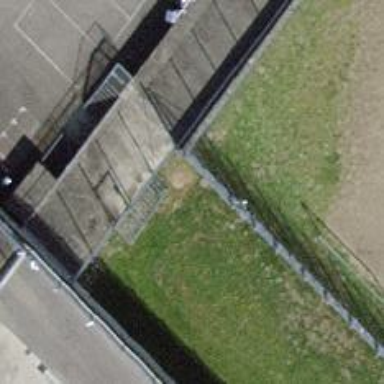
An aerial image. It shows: Fence is in the image.